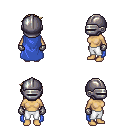
a pixel art fantasy rpg character, female body template, human, tanned skin, blue cape, white pants, white blonde pixie cut hairstyle, metal helm, metal gloves, four views (front, back, left, right), 2x2 character sprite sheet, small pixel art, hard edges, no anti-aliasing